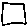
Label: square